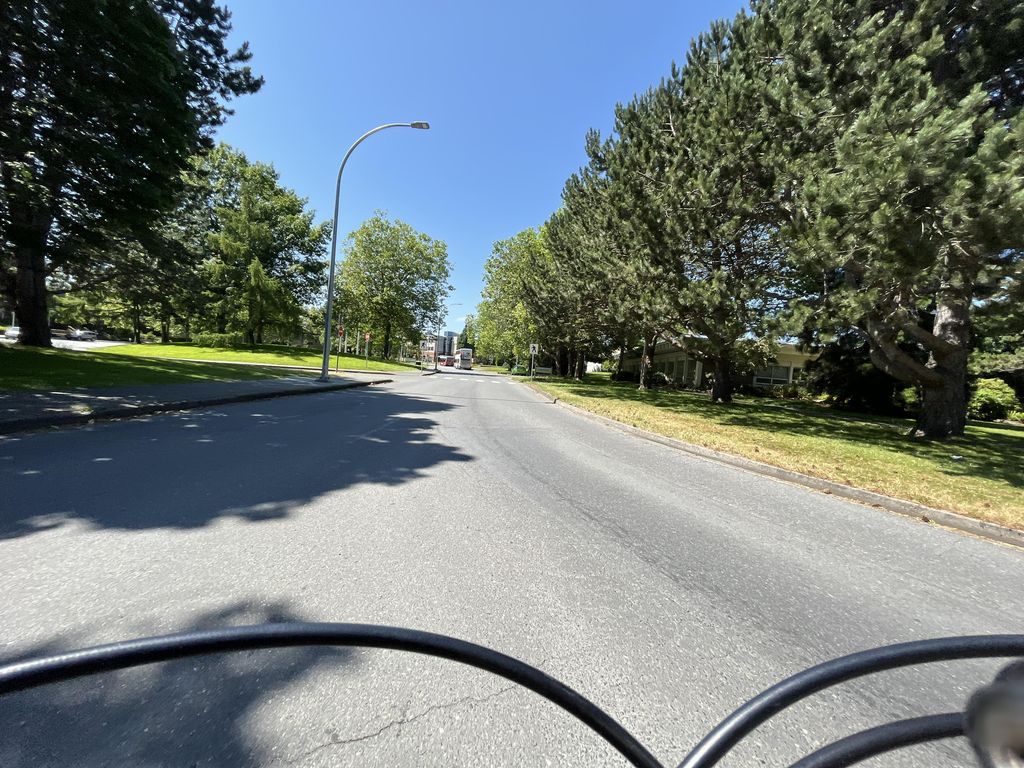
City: victoria